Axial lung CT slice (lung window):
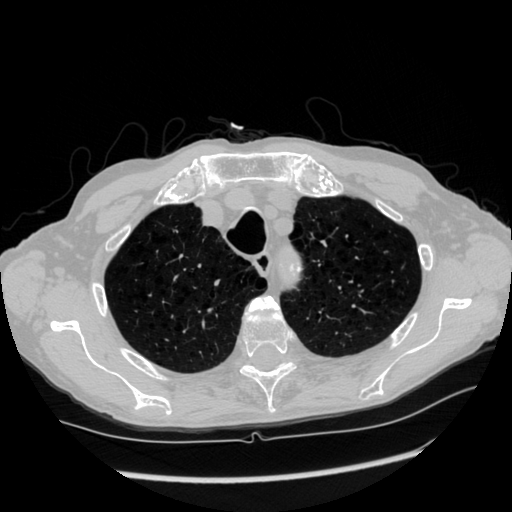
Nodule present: no